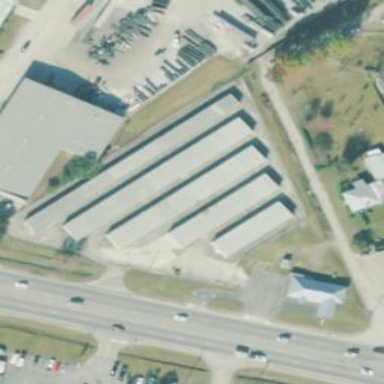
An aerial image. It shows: Warehouse building.